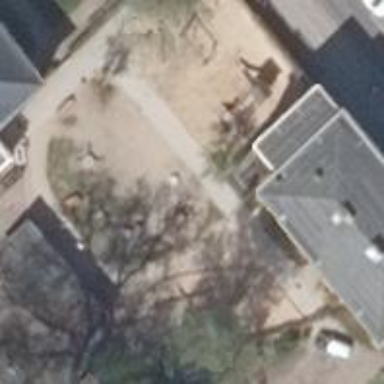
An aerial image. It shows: Kindergarten.